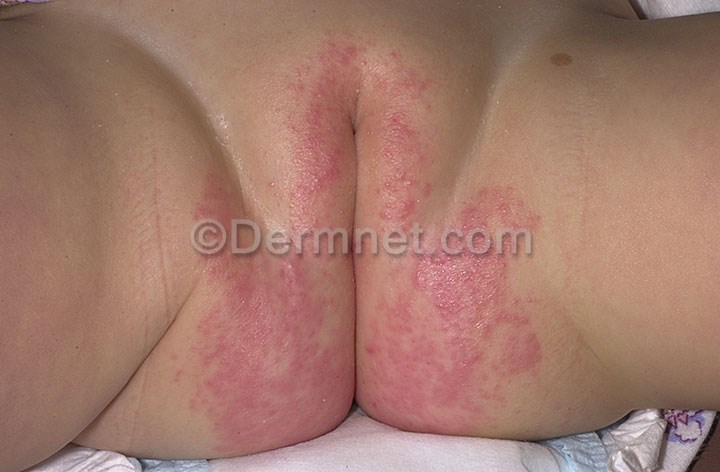
Disease: Tinea Ringworm Candidiasis and other Fungal Infections